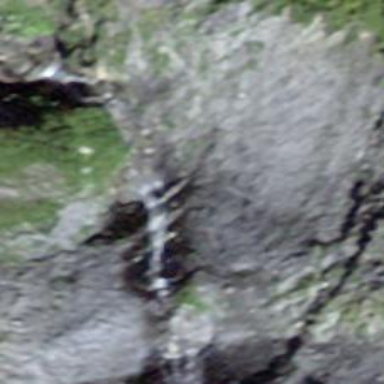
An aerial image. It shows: Beautiful waterfall.